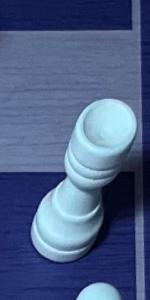
Label: Rook_White